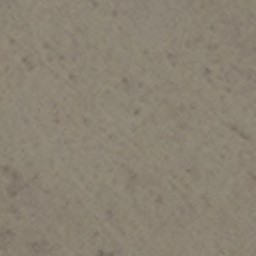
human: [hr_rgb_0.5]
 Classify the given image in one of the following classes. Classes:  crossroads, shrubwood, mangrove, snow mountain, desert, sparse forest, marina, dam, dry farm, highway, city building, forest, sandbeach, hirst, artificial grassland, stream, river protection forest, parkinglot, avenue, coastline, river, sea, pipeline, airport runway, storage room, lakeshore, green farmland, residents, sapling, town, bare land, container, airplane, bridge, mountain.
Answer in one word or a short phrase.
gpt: bare land